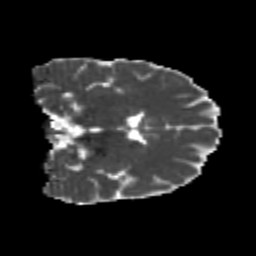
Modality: MD
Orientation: coronal
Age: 22
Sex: male
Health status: healthy
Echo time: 0.074 s